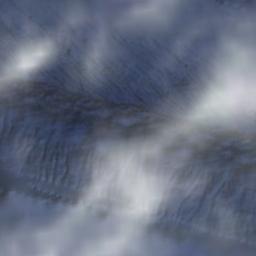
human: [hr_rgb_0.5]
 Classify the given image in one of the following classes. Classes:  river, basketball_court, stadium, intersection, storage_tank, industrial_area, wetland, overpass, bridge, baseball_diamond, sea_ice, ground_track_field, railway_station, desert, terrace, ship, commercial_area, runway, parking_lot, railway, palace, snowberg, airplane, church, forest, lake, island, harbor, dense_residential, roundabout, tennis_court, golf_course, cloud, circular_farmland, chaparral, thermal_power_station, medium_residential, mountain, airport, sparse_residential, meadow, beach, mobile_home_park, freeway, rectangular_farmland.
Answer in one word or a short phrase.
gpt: cloud